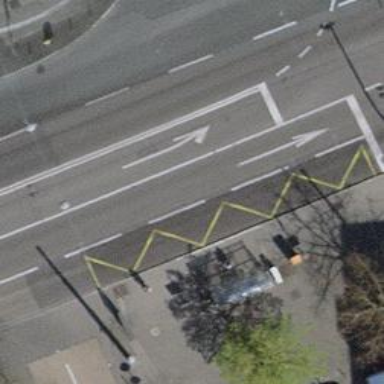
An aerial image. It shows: Trolleybus stop position for public transport.